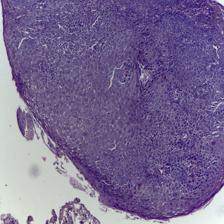
Diagnosis: OSCC